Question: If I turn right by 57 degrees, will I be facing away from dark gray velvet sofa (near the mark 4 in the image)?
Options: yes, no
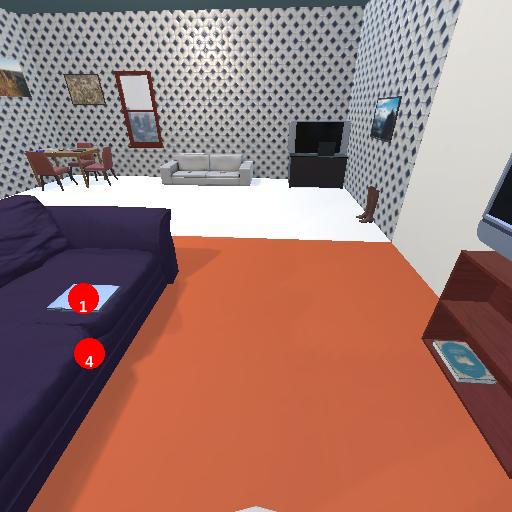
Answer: yes